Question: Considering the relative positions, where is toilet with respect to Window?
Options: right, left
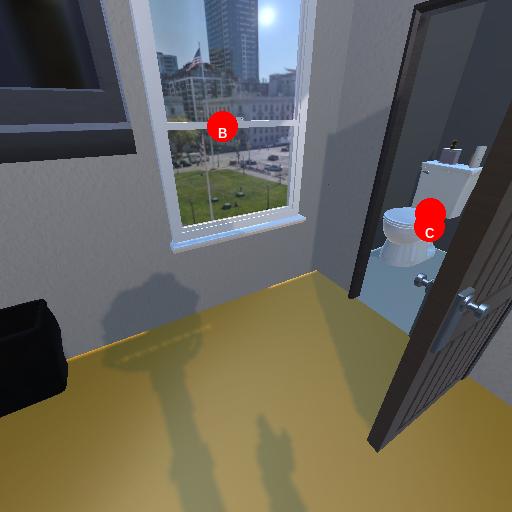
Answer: right